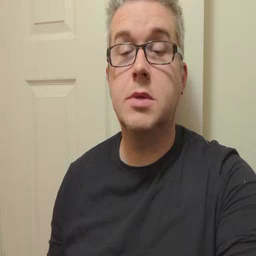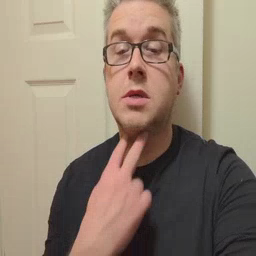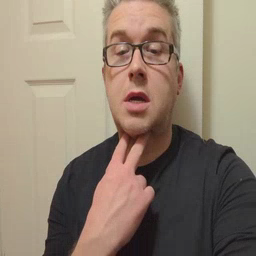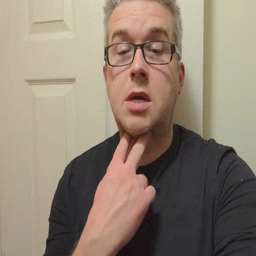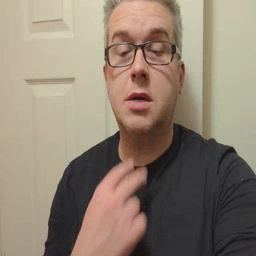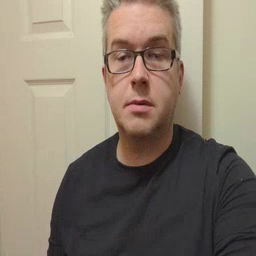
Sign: stuck